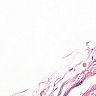
Metastatic tissue present: no